Question: I want to implement Fulltextsearch in MongoDB using Hibernate OGM. I wrote the code, but the code returns me an empty result. I have checked two files, which were produced by lucene with Luke, but it seems that both of them are empty. I don't know what is the cause of my problem.
I have enabled fulltext search in my collection with this command:
'''
db.adminCommand( { setParameter : "*", textSearchEnabled : true } );
'''
and also I have put the index on the field in Users collection.
'''
db.Users.ensureIndex({UserID:1 })
'''
also I have this entity class:
'''
@Entity
@Indexed
@Table(name="Users")
@GenericGenerator(name="mongodb_uuidgg",strategy = "uuid2")
public class User implements Serializable{
private static final long serialVersionUID=1L;
@DocumentId
private String id;
@Column(name="City")
@Field(index = Index.NO,analyze = Analyze.YES,store = Store.YES)
private String city;
@Column(name="UserID")
@NumericField
@Field(index = Index.YES,analyze = Analyze.NO,store = Store.YES)
private int IdU;
'''
and in my DAO class:
'''
OgmConfiguration cfgogm=new OgmConfiguration();
cfgogm.configure("hibernate.cfg.xml");
serviceregistry=new ServiceRegistryBuilder().applySettings(cfgogm.getProperties()).buildServiceRegistry();
sessionfactory=cfgogm.buildSessionFactory(serviceregistry);
sessionfactory.openSession();
FullTextSession fulltextsession= Search.getFullTextSession(sessionfactory.getCurrentSession());
QueryBuilder querybuilder=fulltextsession.getSearchFactory().buildQueryBuilder().forEntity(User.class).get();
org.apache.lucene.search.Query lucenequery=querybuilder.keyword().onField("IdU").matching(new Integer(87709)).createQuery();
org.hibernate.search.FullTextQuery fulltextquery=fulltextsession.createFullTextQuery( lucenequery,User.class );
fulltextquery.initializeObjectsWith(ObjectLookupMethod.SKIP, DatabaseRetrievalMethod.FIND_BY_ID);
List result=fulltextquery.list();
System.out.println(result.size());
'''
If I open the segment.gen with Luke, I see this information:

Could you please help me to solve this problem? or how can I implement fulltext search using Hibernate and Lucene with MongoDB
thank you so much
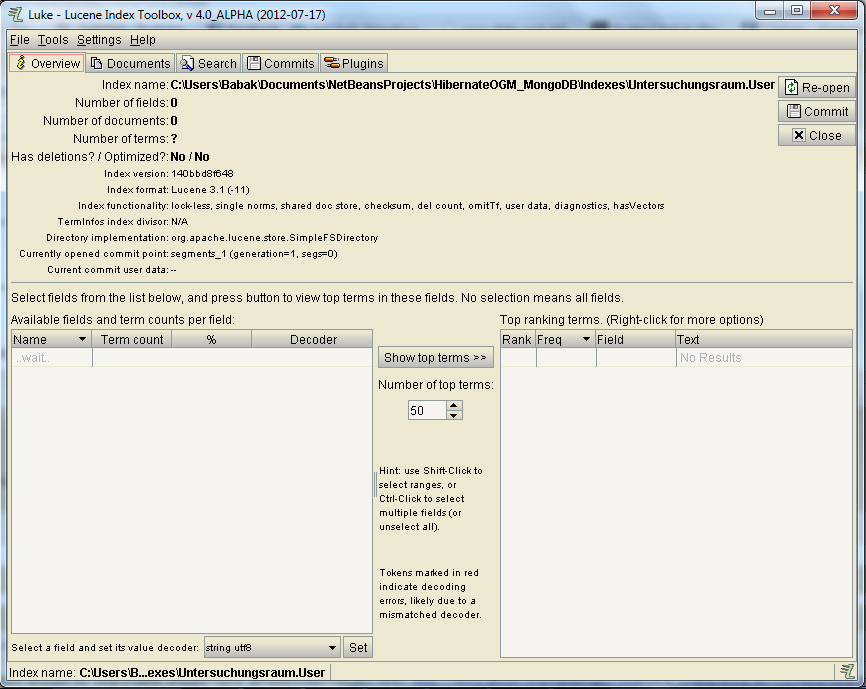
Answer: I am not quite sure what your overall goal is here, but you are mixing two things. There is a built-in mongodb fulltext search capability and there is Hibernate OGM which you can use in combination with Hibernate Search. However, they are two different things. Setting the mongodb parameter textSearchEnabled is not going to create a Lucene index in case that's what you expect. You will need to use the Hibernate Search indexing API or mass indexer to create the initial index.